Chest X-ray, AP view. Patient: 57 years old, sex F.
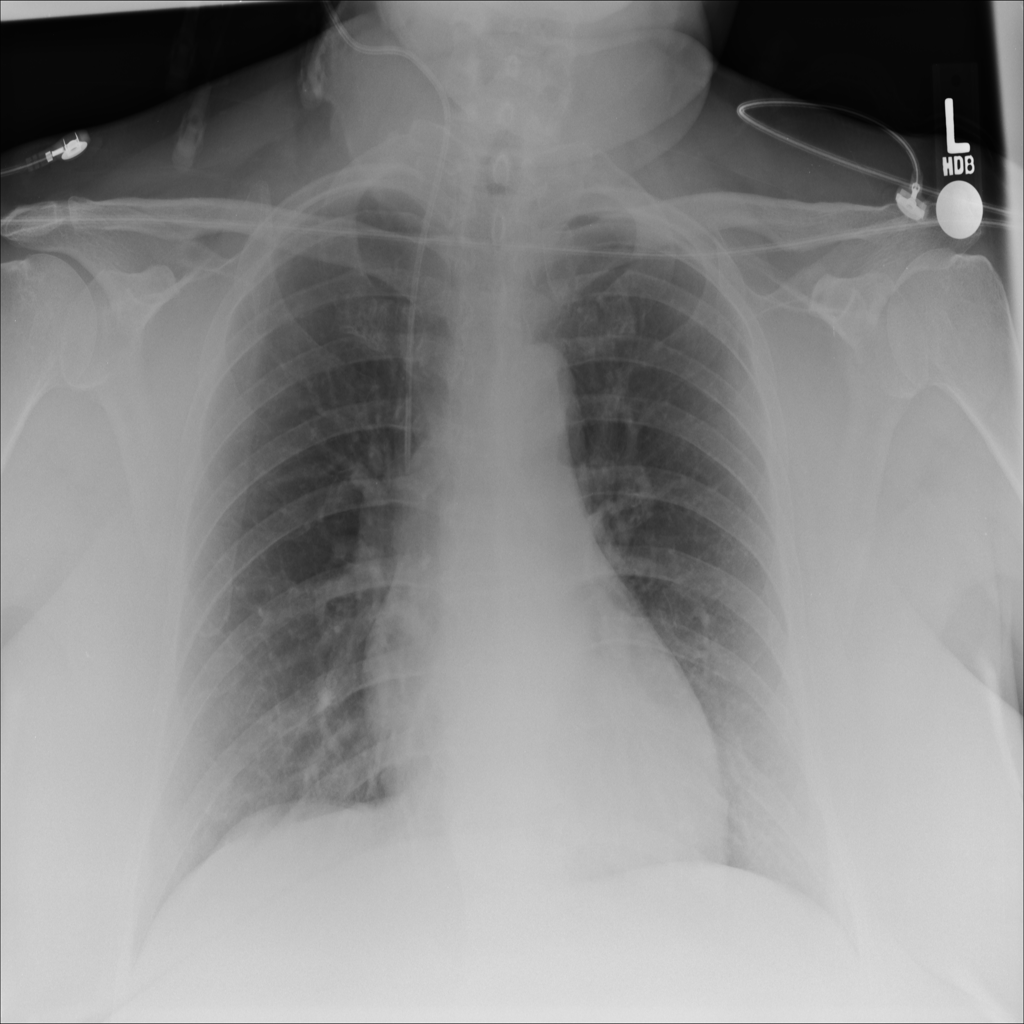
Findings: No Finding